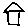
Label: house